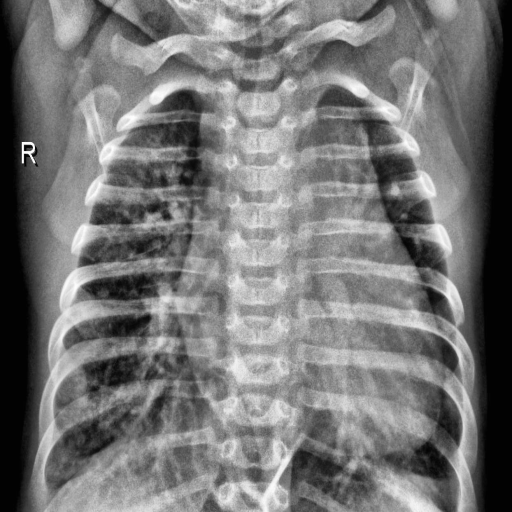
Finding: PNEUMONIA